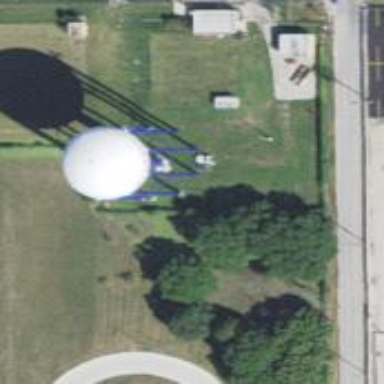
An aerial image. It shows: Water tower that is man-made.